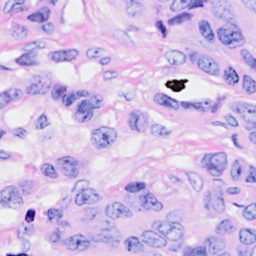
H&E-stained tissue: Breast